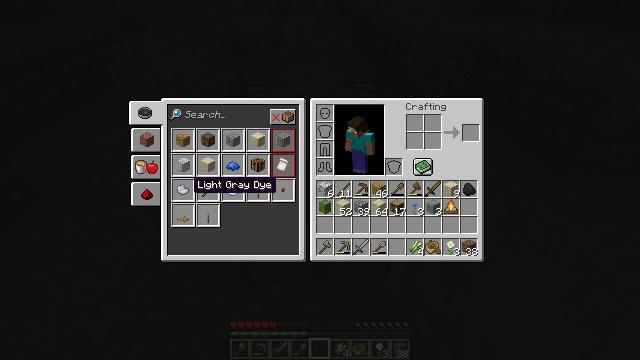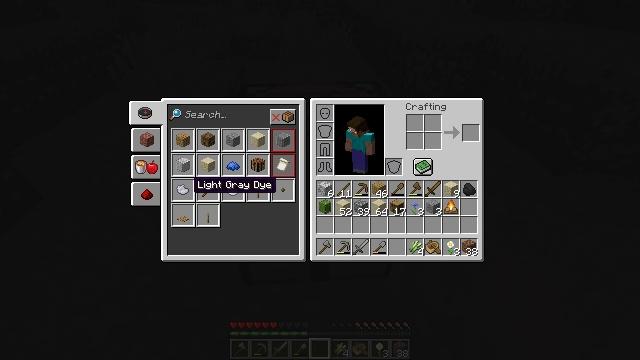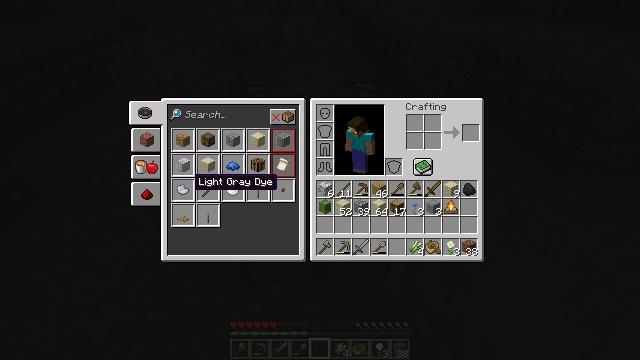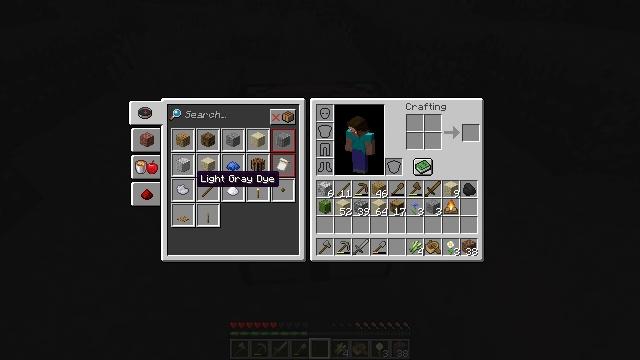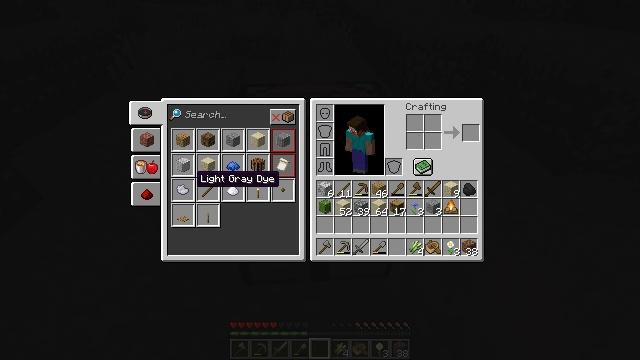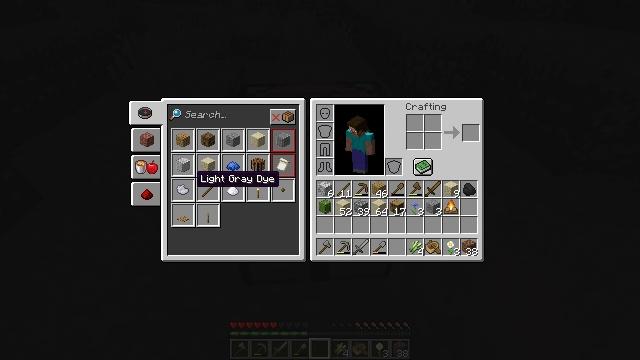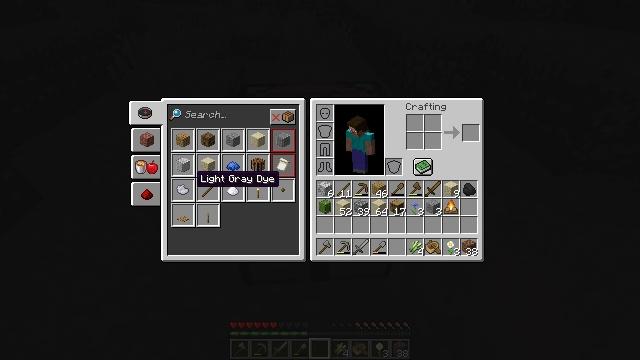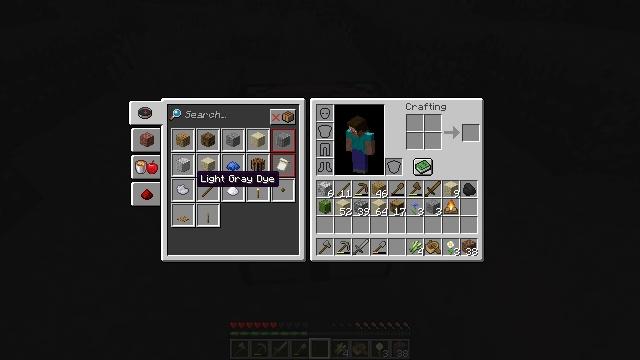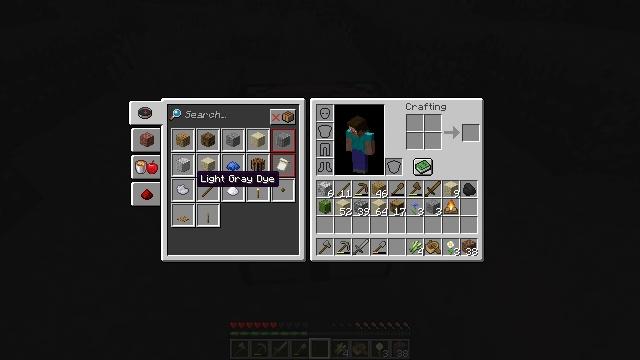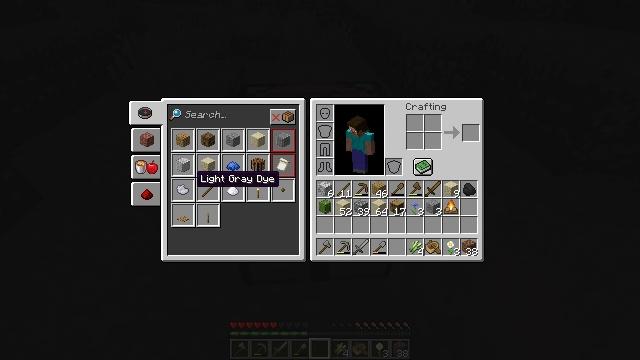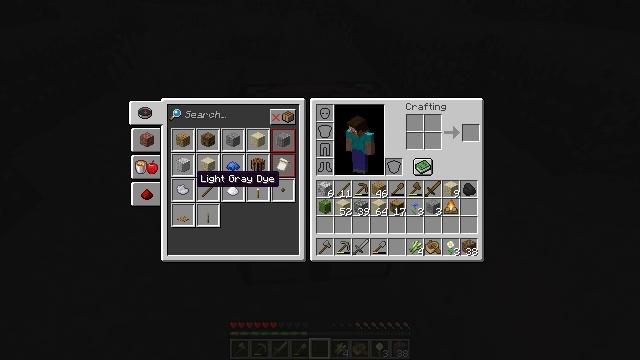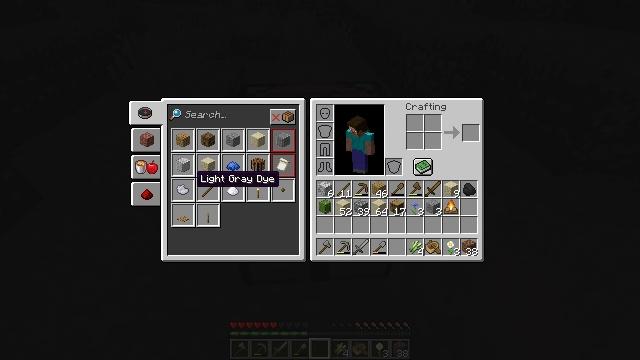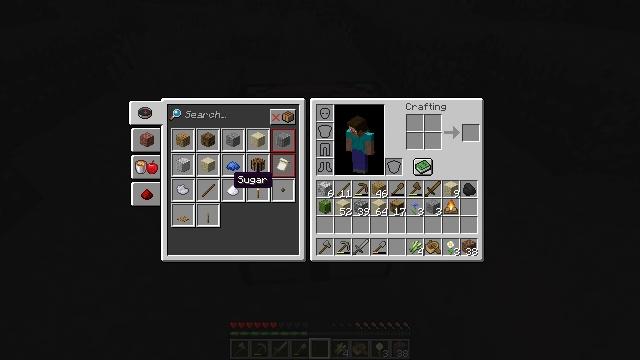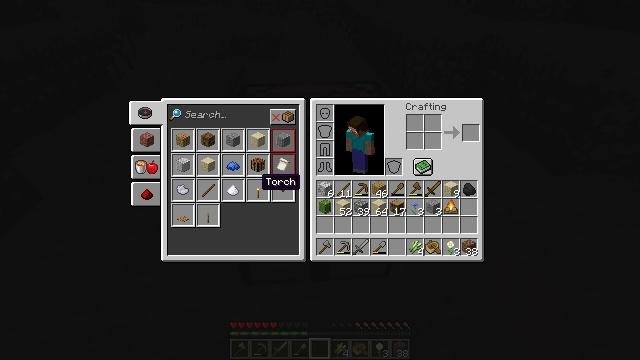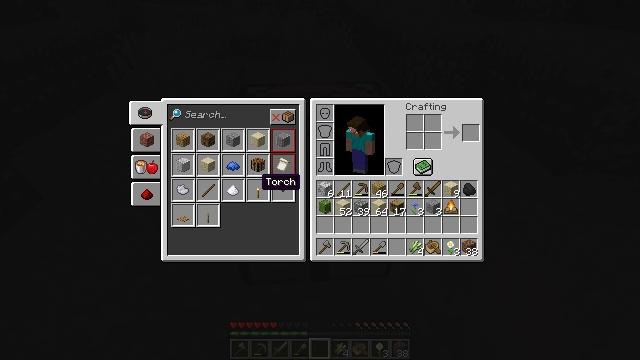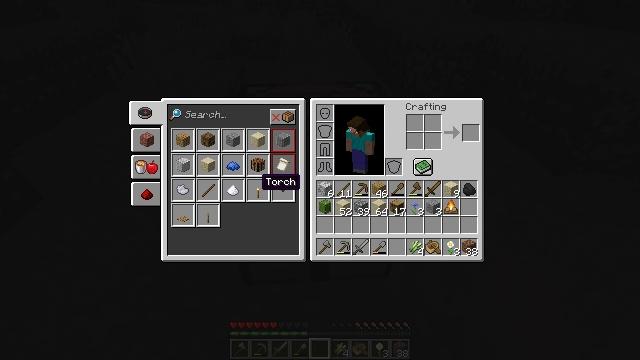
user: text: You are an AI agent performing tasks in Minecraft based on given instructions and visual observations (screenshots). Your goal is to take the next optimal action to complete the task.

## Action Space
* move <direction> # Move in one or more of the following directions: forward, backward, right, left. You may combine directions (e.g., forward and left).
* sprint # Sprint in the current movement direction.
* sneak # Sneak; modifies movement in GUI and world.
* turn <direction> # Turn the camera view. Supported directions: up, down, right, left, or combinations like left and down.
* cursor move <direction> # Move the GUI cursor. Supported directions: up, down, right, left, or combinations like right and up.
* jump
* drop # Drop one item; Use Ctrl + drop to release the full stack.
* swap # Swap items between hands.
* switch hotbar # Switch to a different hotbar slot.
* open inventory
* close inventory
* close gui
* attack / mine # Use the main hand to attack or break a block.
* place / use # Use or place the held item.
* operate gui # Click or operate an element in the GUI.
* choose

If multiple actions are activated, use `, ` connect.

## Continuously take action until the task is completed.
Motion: motion action
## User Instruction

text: Use sugarcane to craft sugar.
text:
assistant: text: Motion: no_op
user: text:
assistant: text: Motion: no_op
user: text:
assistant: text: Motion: no_op
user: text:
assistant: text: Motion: no_op
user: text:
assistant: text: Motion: no_op
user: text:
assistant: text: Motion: no_op
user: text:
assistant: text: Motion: no_op
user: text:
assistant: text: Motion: no_op
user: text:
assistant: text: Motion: no_op
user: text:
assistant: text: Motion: no_op
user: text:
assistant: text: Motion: no_op
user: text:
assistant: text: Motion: cursor move right
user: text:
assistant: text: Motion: cursor move right
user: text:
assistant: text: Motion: no_op
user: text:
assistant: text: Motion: no_op
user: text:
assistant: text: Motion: no_op
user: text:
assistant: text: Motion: no_op
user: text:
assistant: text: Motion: cursor move left
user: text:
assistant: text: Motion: cursor move left
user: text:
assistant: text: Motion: no_op
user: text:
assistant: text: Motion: no_op
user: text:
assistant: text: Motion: no_op
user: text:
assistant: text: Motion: cursor move up
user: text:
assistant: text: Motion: no_op
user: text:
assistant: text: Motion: operate gui
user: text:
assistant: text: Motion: operate gui
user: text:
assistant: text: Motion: operate gui
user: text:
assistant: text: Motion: no_op
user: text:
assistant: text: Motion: no_op
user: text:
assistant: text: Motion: cursor move right and down